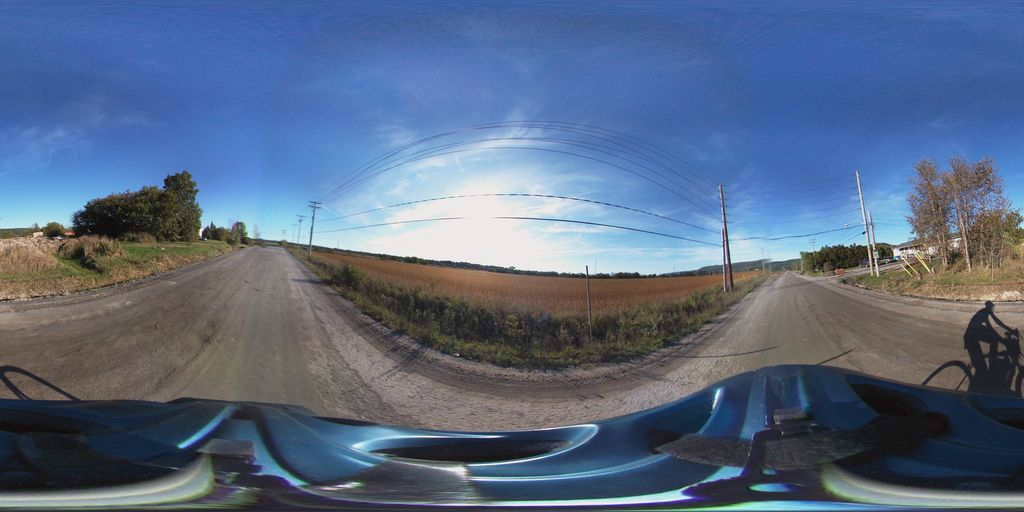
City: ottawa-gatineau